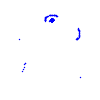
Particle: electron